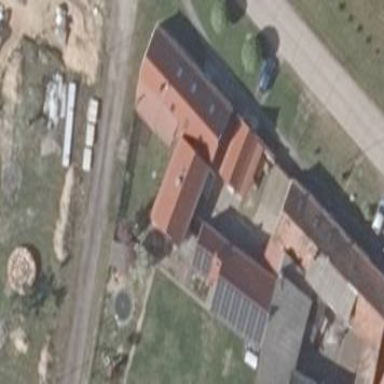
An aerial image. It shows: Residential building with gabled roof oriented along its length.